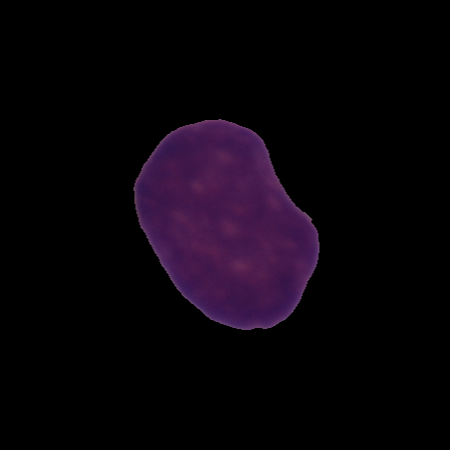
Label: healthy